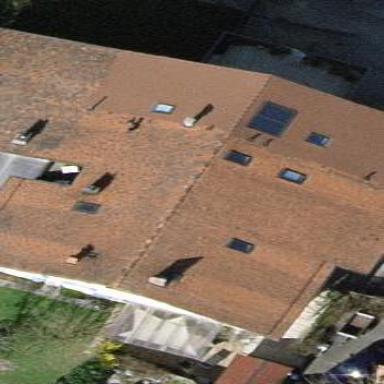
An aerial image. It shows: Gabled roof apartments building.